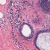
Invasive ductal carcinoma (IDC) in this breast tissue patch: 0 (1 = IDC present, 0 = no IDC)